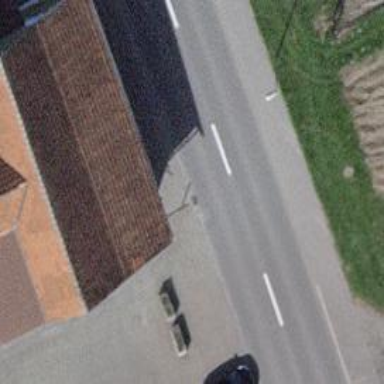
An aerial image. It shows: Farm shop.